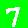
Digit: 7